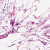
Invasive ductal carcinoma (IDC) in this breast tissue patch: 0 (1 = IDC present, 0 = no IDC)